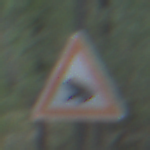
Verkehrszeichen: AmphibienwanderungRechts
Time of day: SunriseSunset
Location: Outdoor (Nature)
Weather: NotSpecified
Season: Autumn
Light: Natural